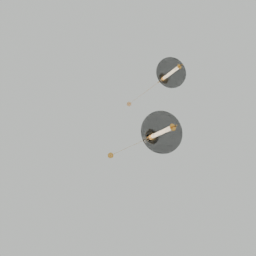
Label: lighting